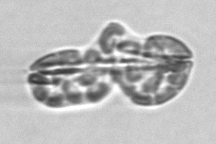
Label: Karenia